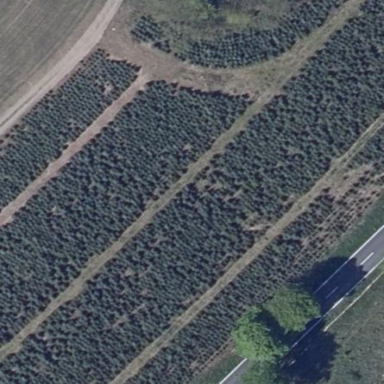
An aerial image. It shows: Plant nursery specializing in growing Christmas trees.